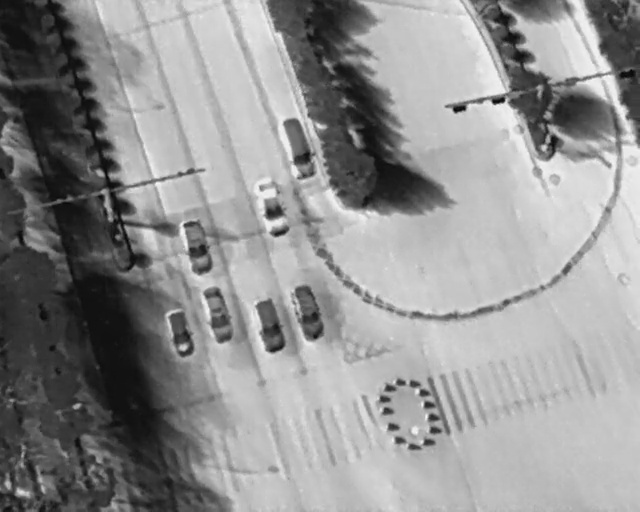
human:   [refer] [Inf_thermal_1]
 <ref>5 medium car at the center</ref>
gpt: <box>[[37, 37, 47, 43, 160], [25, 45, 35, 50, 165], [29, 58, 38, 64, 163], [37, 61, 46, 65, 162], [43, 58, 52, 63, 161]]</box>